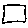
Label: square